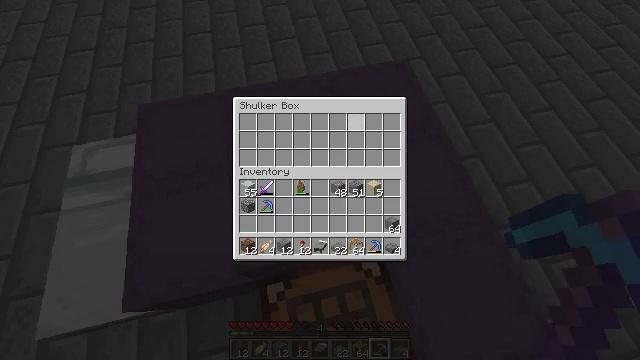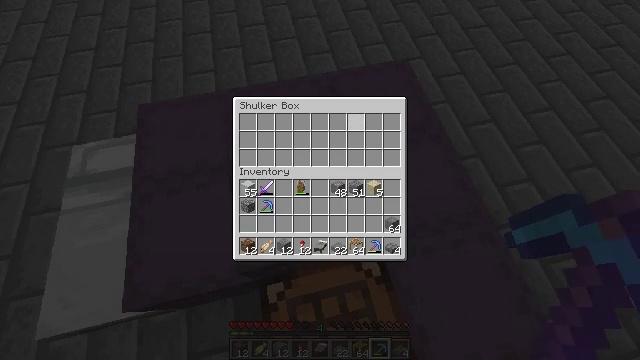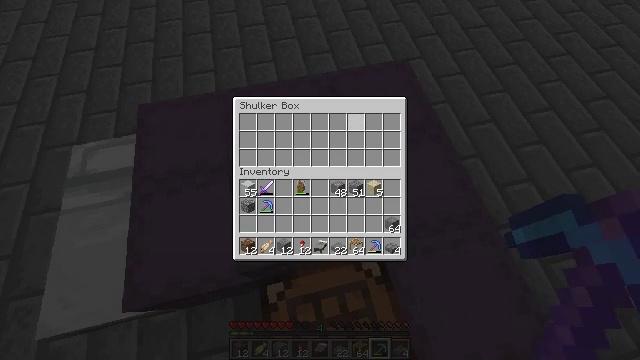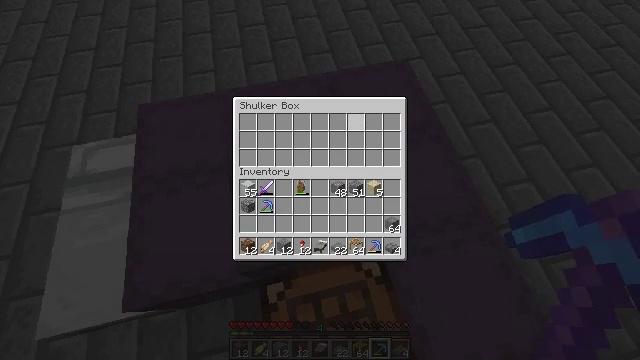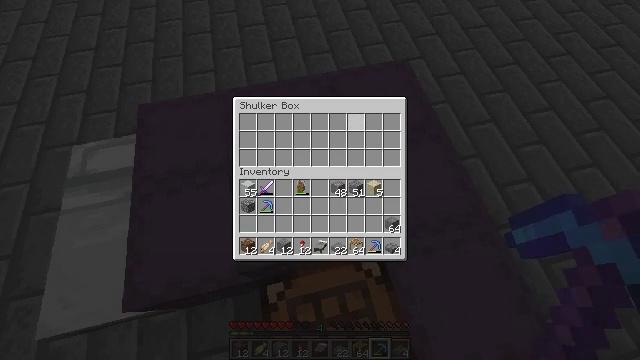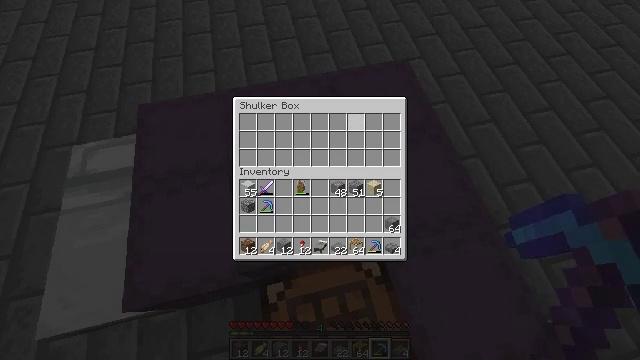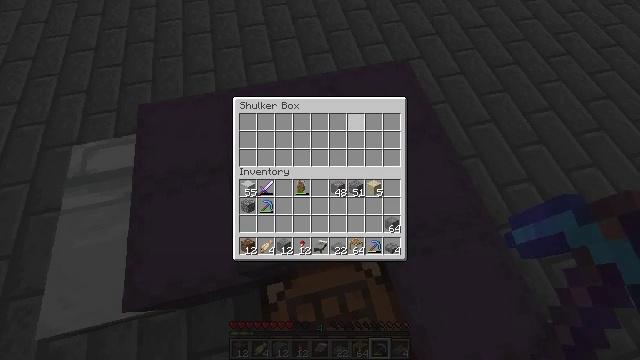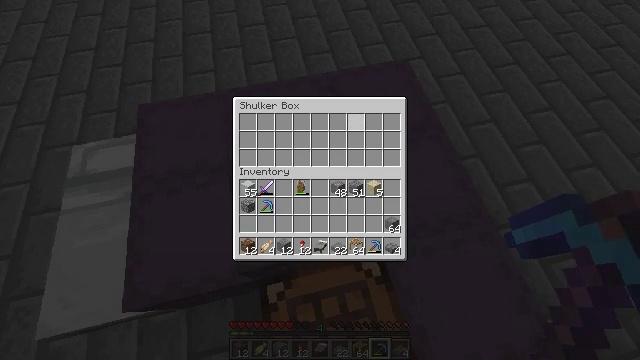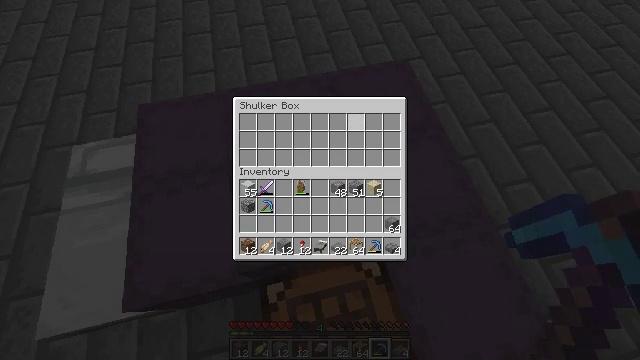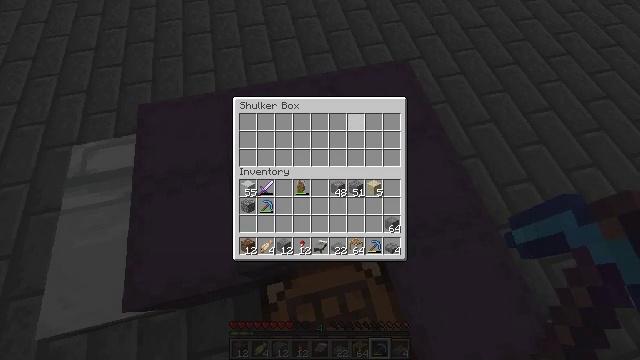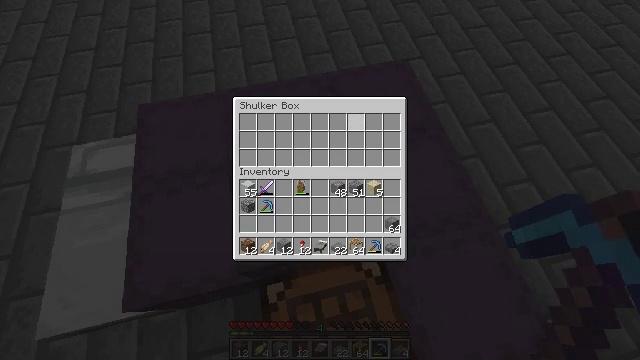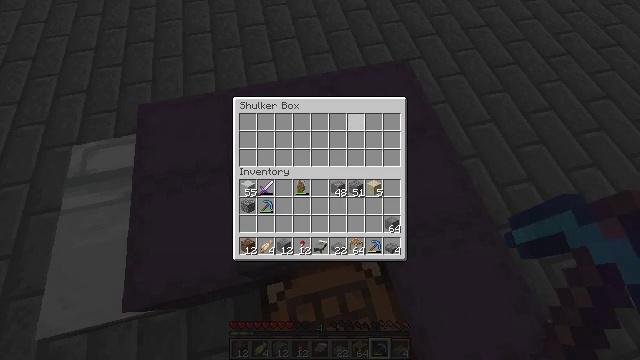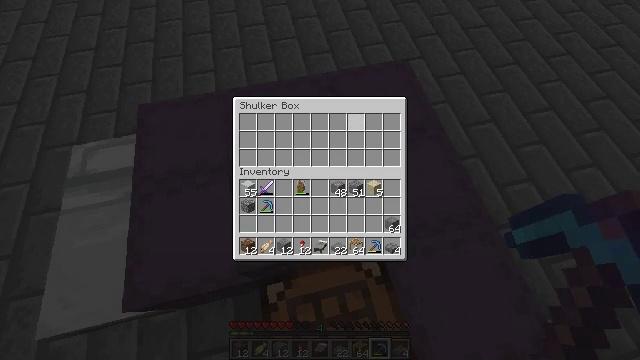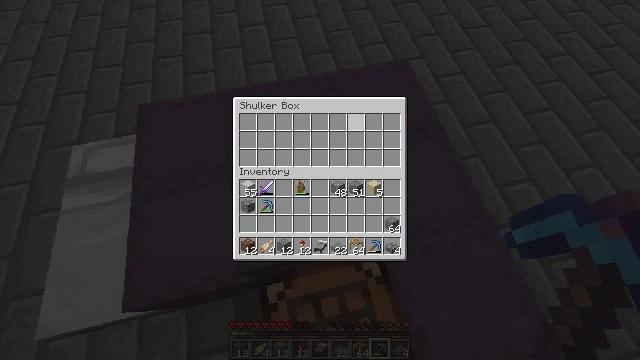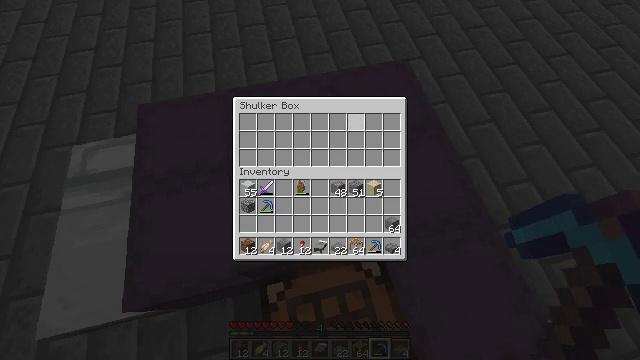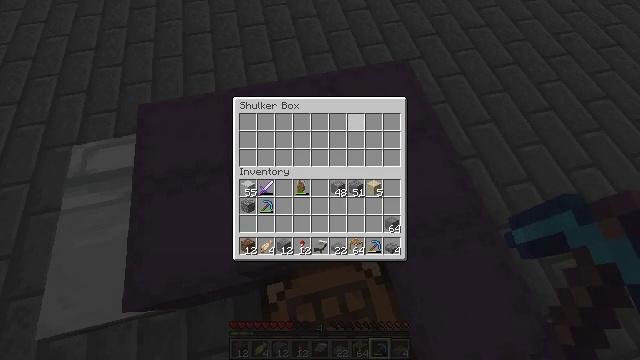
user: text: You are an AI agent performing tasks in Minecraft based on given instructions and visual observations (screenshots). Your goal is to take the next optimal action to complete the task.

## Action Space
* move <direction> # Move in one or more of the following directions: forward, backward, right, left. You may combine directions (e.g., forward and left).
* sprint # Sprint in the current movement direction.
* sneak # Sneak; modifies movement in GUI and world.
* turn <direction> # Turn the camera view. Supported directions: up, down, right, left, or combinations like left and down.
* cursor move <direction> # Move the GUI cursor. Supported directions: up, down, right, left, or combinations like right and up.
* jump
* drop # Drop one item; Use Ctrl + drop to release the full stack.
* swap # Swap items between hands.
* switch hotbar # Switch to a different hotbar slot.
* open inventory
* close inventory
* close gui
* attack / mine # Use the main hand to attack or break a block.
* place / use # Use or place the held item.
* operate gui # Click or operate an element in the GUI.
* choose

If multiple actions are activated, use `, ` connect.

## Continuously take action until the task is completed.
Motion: motion action
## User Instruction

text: Collect the shulker box to move it.
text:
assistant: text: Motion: no_op
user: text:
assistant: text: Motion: no_op
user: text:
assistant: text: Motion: no_op
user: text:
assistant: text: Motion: no_op
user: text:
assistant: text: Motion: no_op
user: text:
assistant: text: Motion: no_op
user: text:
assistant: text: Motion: no_op
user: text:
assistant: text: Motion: no_op
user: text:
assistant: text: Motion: no_op
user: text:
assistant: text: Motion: no_op
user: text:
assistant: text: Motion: no_op
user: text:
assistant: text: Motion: no_op
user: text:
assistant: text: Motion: no_op
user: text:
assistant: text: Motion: no_op
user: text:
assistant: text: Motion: no_op
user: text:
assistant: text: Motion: no_op
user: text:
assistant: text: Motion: no_op
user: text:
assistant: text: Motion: no_op
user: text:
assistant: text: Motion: no_op
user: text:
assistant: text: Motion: no_op
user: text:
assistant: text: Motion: no_op
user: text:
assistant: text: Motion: no_op
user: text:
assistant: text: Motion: no_op
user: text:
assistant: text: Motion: no_op
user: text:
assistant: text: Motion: no_op
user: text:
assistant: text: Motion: no_op
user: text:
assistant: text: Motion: no_op
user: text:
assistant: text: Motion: no_op
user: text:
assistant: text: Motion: no_op
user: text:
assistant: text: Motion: no_op